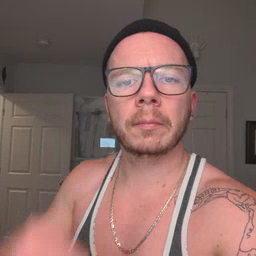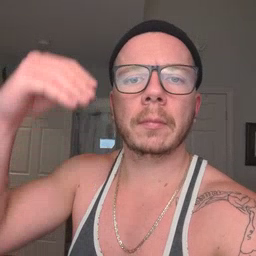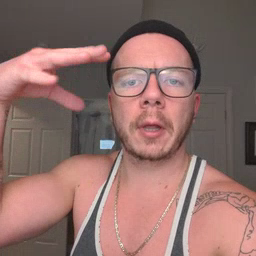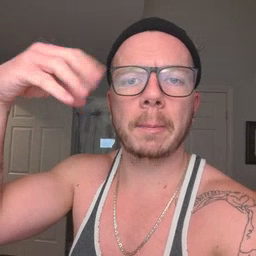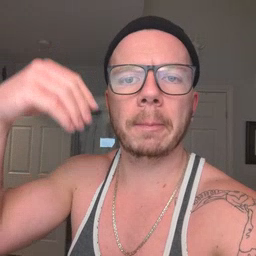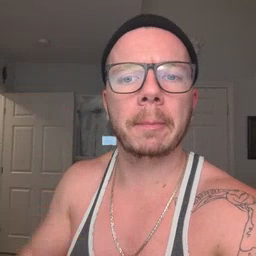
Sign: lamp